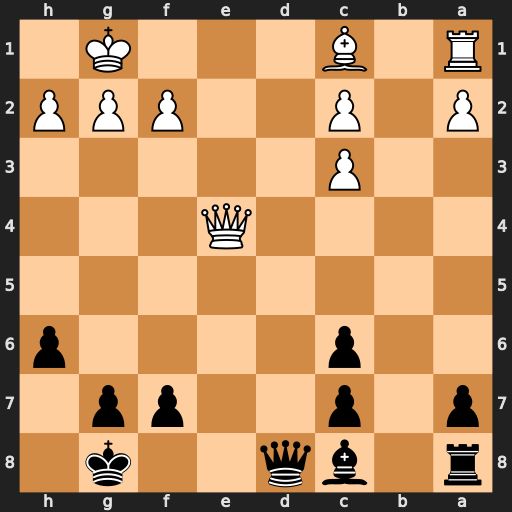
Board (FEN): r1bq2k1/p1p2pp1/2p4p/8/4Q3/2P5/P1P2PPP/R1B3K1
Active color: b
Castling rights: -
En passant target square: -
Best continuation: Qd1+ Qe1 Qxe1#